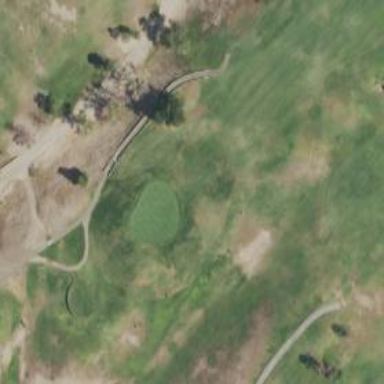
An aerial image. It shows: Rough area on grassy golf course.